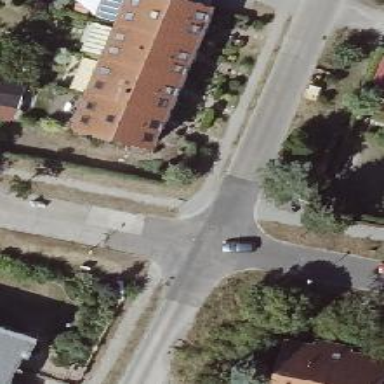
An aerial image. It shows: Unmarked road crossing.